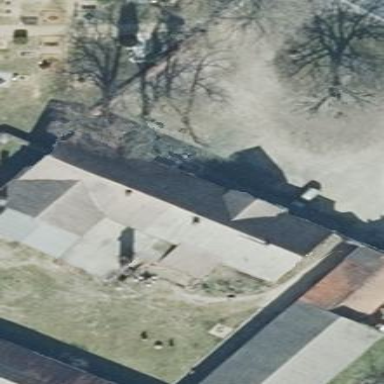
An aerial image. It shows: Farm building.